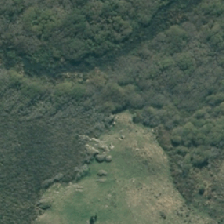
Land cover: herbaceous_freshwater_vege